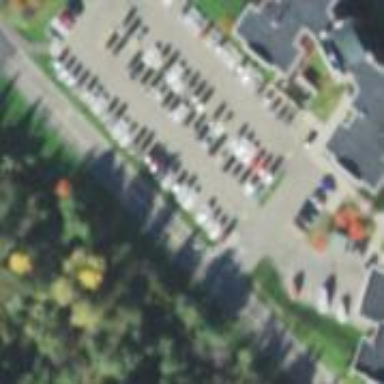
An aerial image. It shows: Parking area with surface.